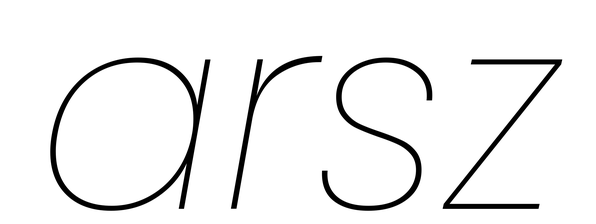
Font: Poppins-ThinItalic